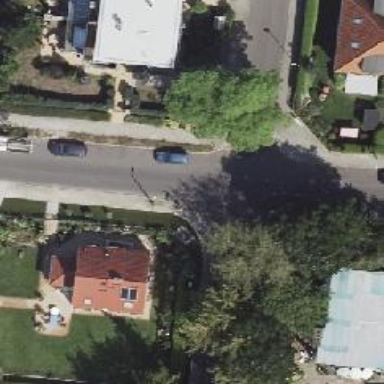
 which is on-street parking. The surface of the right sidewalk is sett."